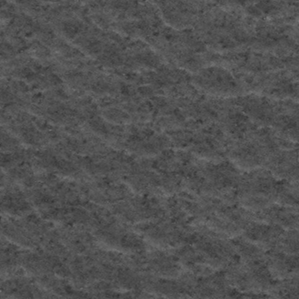
Label: frost